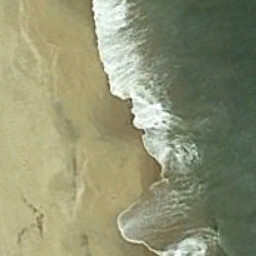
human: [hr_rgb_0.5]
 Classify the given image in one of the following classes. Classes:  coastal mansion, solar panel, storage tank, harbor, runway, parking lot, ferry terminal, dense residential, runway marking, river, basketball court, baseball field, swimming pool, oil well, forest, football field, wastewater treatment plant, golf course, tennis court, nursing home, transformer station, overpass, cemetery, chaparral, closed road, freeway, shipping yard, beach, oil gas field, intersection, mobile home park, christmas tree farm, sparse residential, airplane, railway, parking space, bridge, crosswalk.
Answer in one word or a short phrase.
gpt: beach